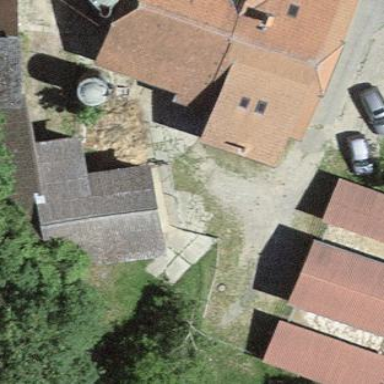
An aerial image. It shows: Rural barn.